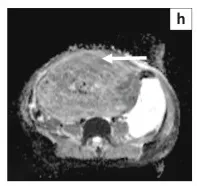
MR imaging in torsion of a subserosal uterine leiomyoma. And the corresponding apparent diffusion coefficient map.
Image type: radiology (mri)